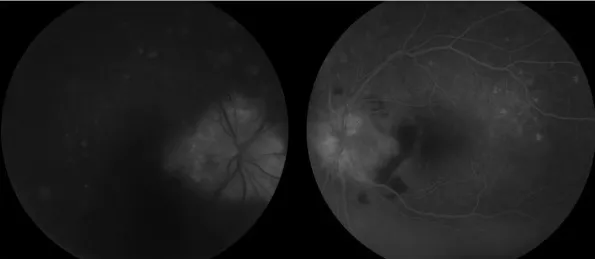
A fundus fluorescein angiogram. Early blockage in areas of blood, staining in the location of the choroidal lesions without much leakage, and optic nerve hyperfluorescence bilaterally are shown.
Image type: ophthalmic_imaging (ophthalmic_angiography)